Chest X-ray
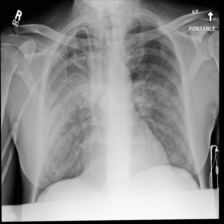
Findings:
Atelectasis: negative
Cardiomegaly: negative
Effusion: negative
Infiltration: negative
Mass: negative
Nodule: negative
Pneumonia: negative
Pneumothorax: negative
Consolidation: negative
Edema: negative
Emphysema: negative
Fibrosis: negative
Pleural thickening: negative
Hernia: negative